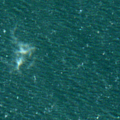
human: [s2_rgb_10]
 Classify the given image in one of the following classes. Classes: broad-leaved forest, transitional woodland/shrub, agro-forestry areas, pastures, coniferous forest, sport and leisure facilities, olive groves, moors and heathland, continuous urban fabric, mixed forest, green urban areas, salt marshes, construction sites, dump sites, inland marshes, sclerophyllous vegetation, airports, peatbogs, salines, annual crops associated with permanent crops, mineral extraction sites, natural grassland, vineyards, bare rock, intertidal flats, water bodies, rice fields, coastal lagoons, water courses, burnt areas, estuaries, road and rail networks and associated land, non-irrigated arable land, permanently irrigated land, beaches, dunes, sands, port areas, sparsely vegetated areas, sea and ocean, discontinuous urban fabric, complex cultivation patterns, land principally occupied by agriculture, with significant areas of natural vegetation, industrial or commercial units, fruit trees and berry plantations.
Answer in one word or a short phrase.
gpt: sea and ocean